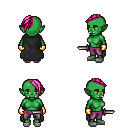
a pixel art fantasy rpg character, female body template, orc, green skin, black cape, magenta pants, pink long mohawk hairstyle, gold gloves, white slippers, dagger, four views (front, back, left, right), 2x2 character sprite sheet, small pixel art, hard edges, no anti-aliasing